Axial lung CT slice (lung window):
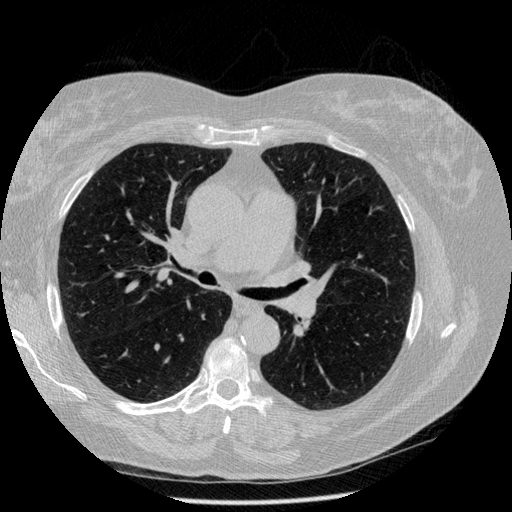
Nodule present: no